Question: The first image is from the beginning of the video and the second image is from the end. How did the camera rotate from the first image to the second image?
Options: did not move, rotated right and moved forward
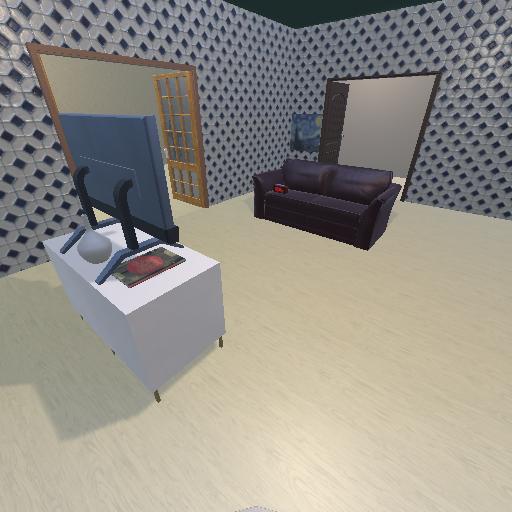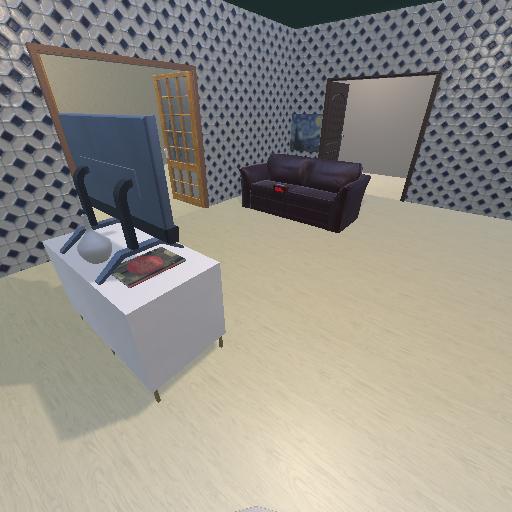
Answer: did not move